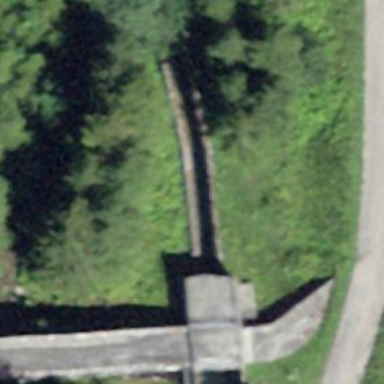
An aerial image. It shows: Wall barrier.